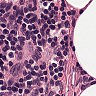
Metastatic tissue present: no